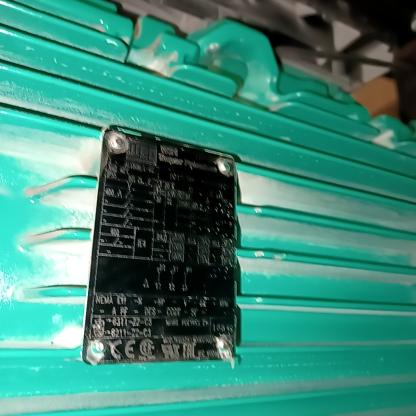
Klasa: tabliczka-znamionowa